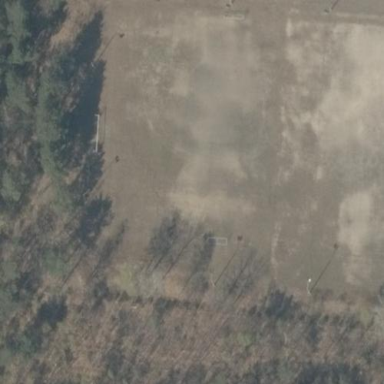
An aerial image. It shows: Soccer pitch for leisure land activities.